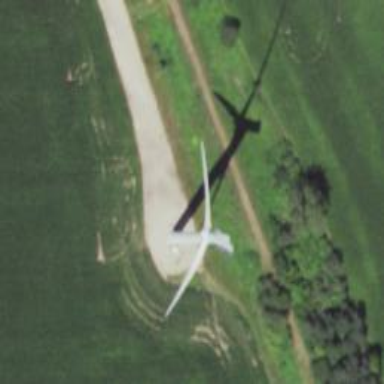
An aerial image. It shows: Wind generator powered by horizontal-axis wind turbine.